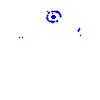
Particle: pion